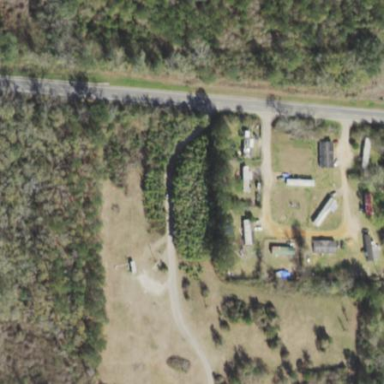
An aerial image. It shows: Residential area known as trailer park.